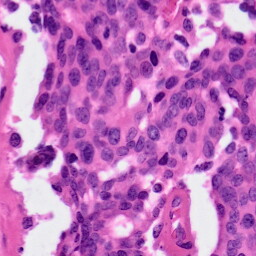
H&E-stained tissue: Ovarian